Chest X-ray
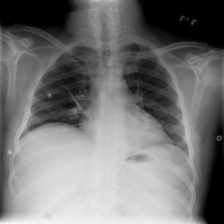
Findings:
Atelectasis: positive
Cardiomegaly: negative
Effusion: negative
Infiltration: negative
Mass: negative
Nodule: negative
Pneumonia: negative
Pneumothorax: negative
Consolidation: negative
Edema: negative
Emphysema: negative
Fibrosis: negative
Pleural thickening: negative
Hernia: negative